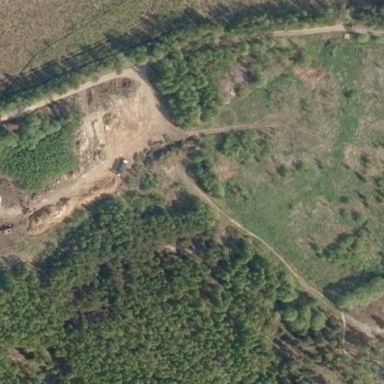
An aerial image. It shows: Quarry area.